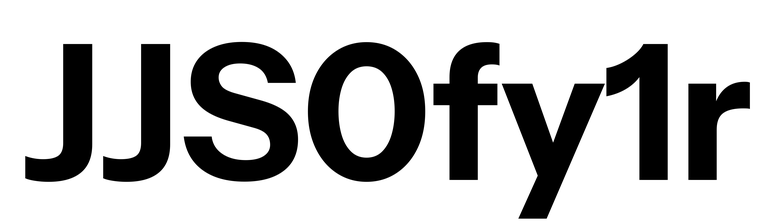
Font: InstrumentSans_Bold